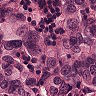
Metastatic tissue present: yes